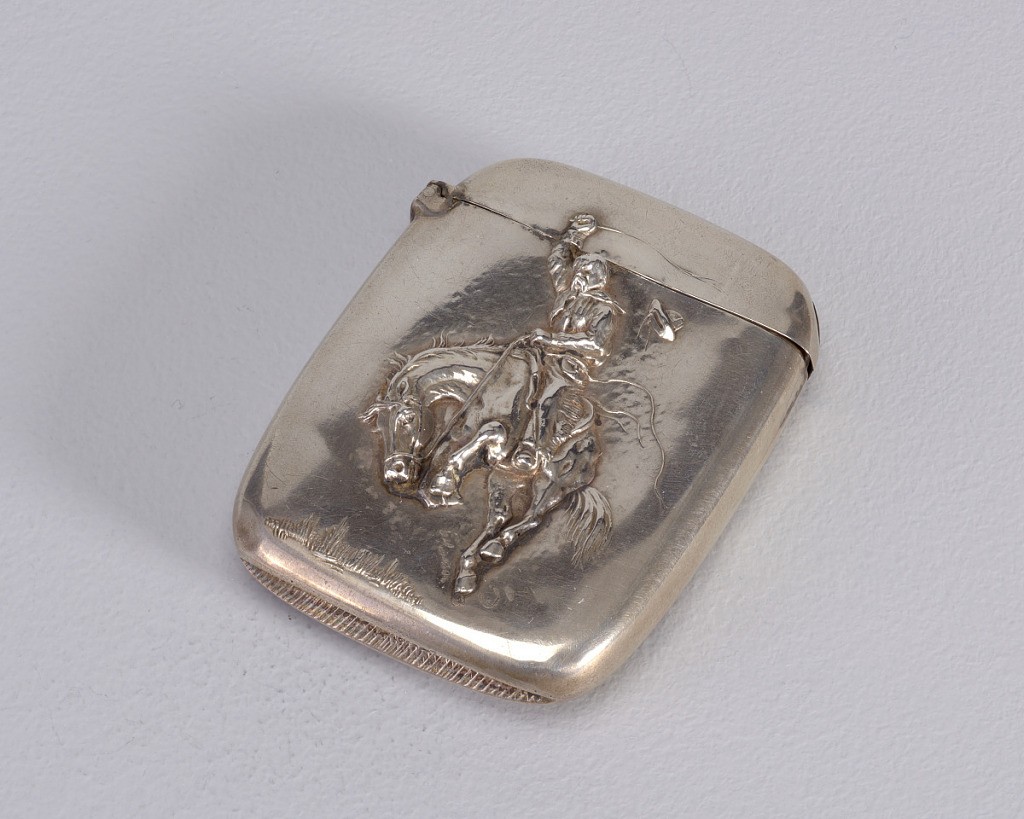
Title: Cowboy
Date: ca. 1900
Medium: Silver
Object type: Matchsafe
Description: Rectangular, with rounded corners and sides, featuring raised decoration of cowboy on bucking horse, reins in his left hand, whip in raised right hand, to left is hat flying off his head. Reverse side undecorated. Hinge on side. Striker on bottom.